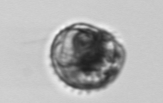
Label: Proterythropsis